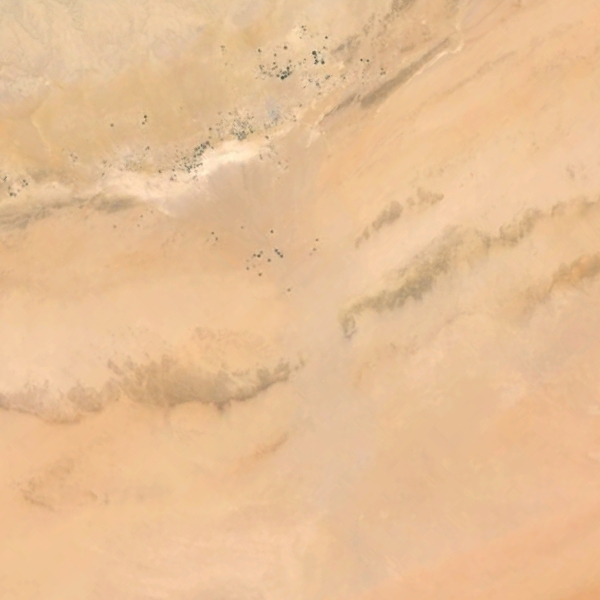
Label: Desert